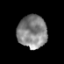
Tissue: prostate
Cell type: T cells
Senescence score: 0.3216
Nuclear area (px): 949
Mean DAPI intensity: 132.117